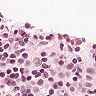
Metastatic tissue present: no